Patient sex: M
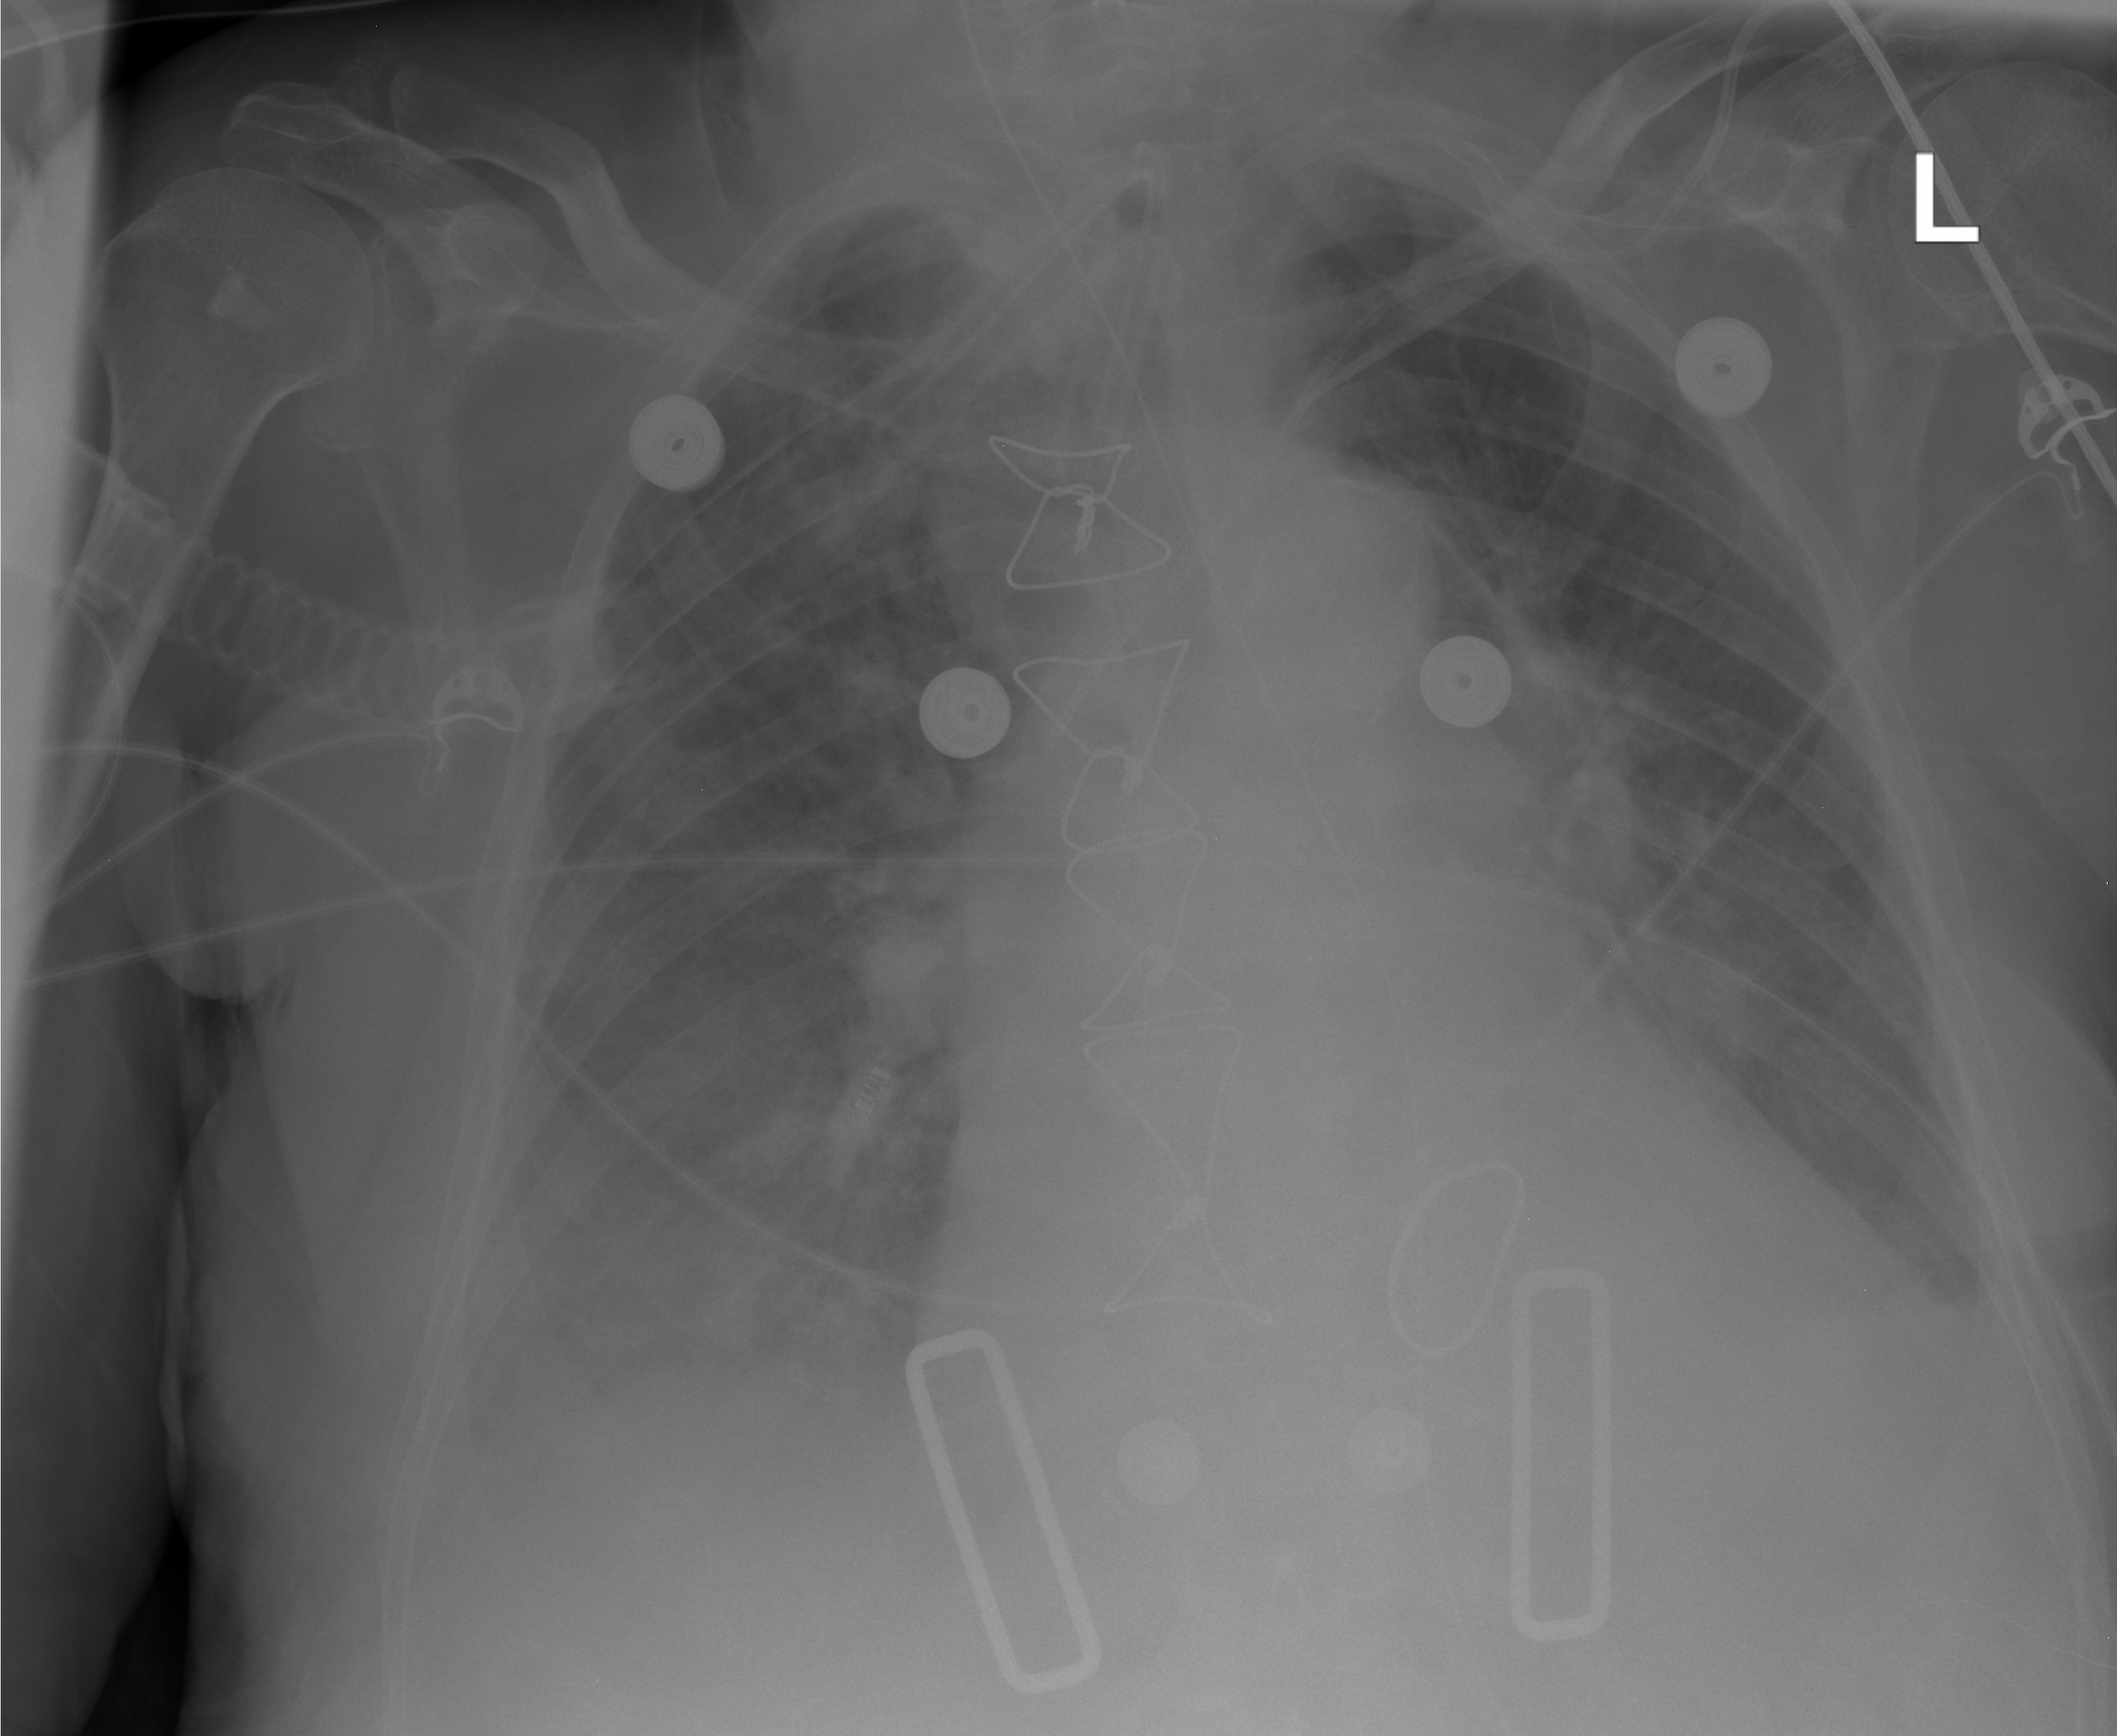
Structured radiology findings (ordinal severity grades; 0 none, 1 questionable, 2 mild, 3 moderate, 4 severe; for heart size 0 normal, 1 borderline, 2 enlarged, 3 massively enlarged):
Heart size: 2
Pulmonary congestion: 2
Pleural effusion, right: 2
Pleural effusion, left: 2
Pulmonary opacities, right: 2
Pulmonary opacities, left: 0
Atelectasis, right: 2
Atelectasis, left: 2